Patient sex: M
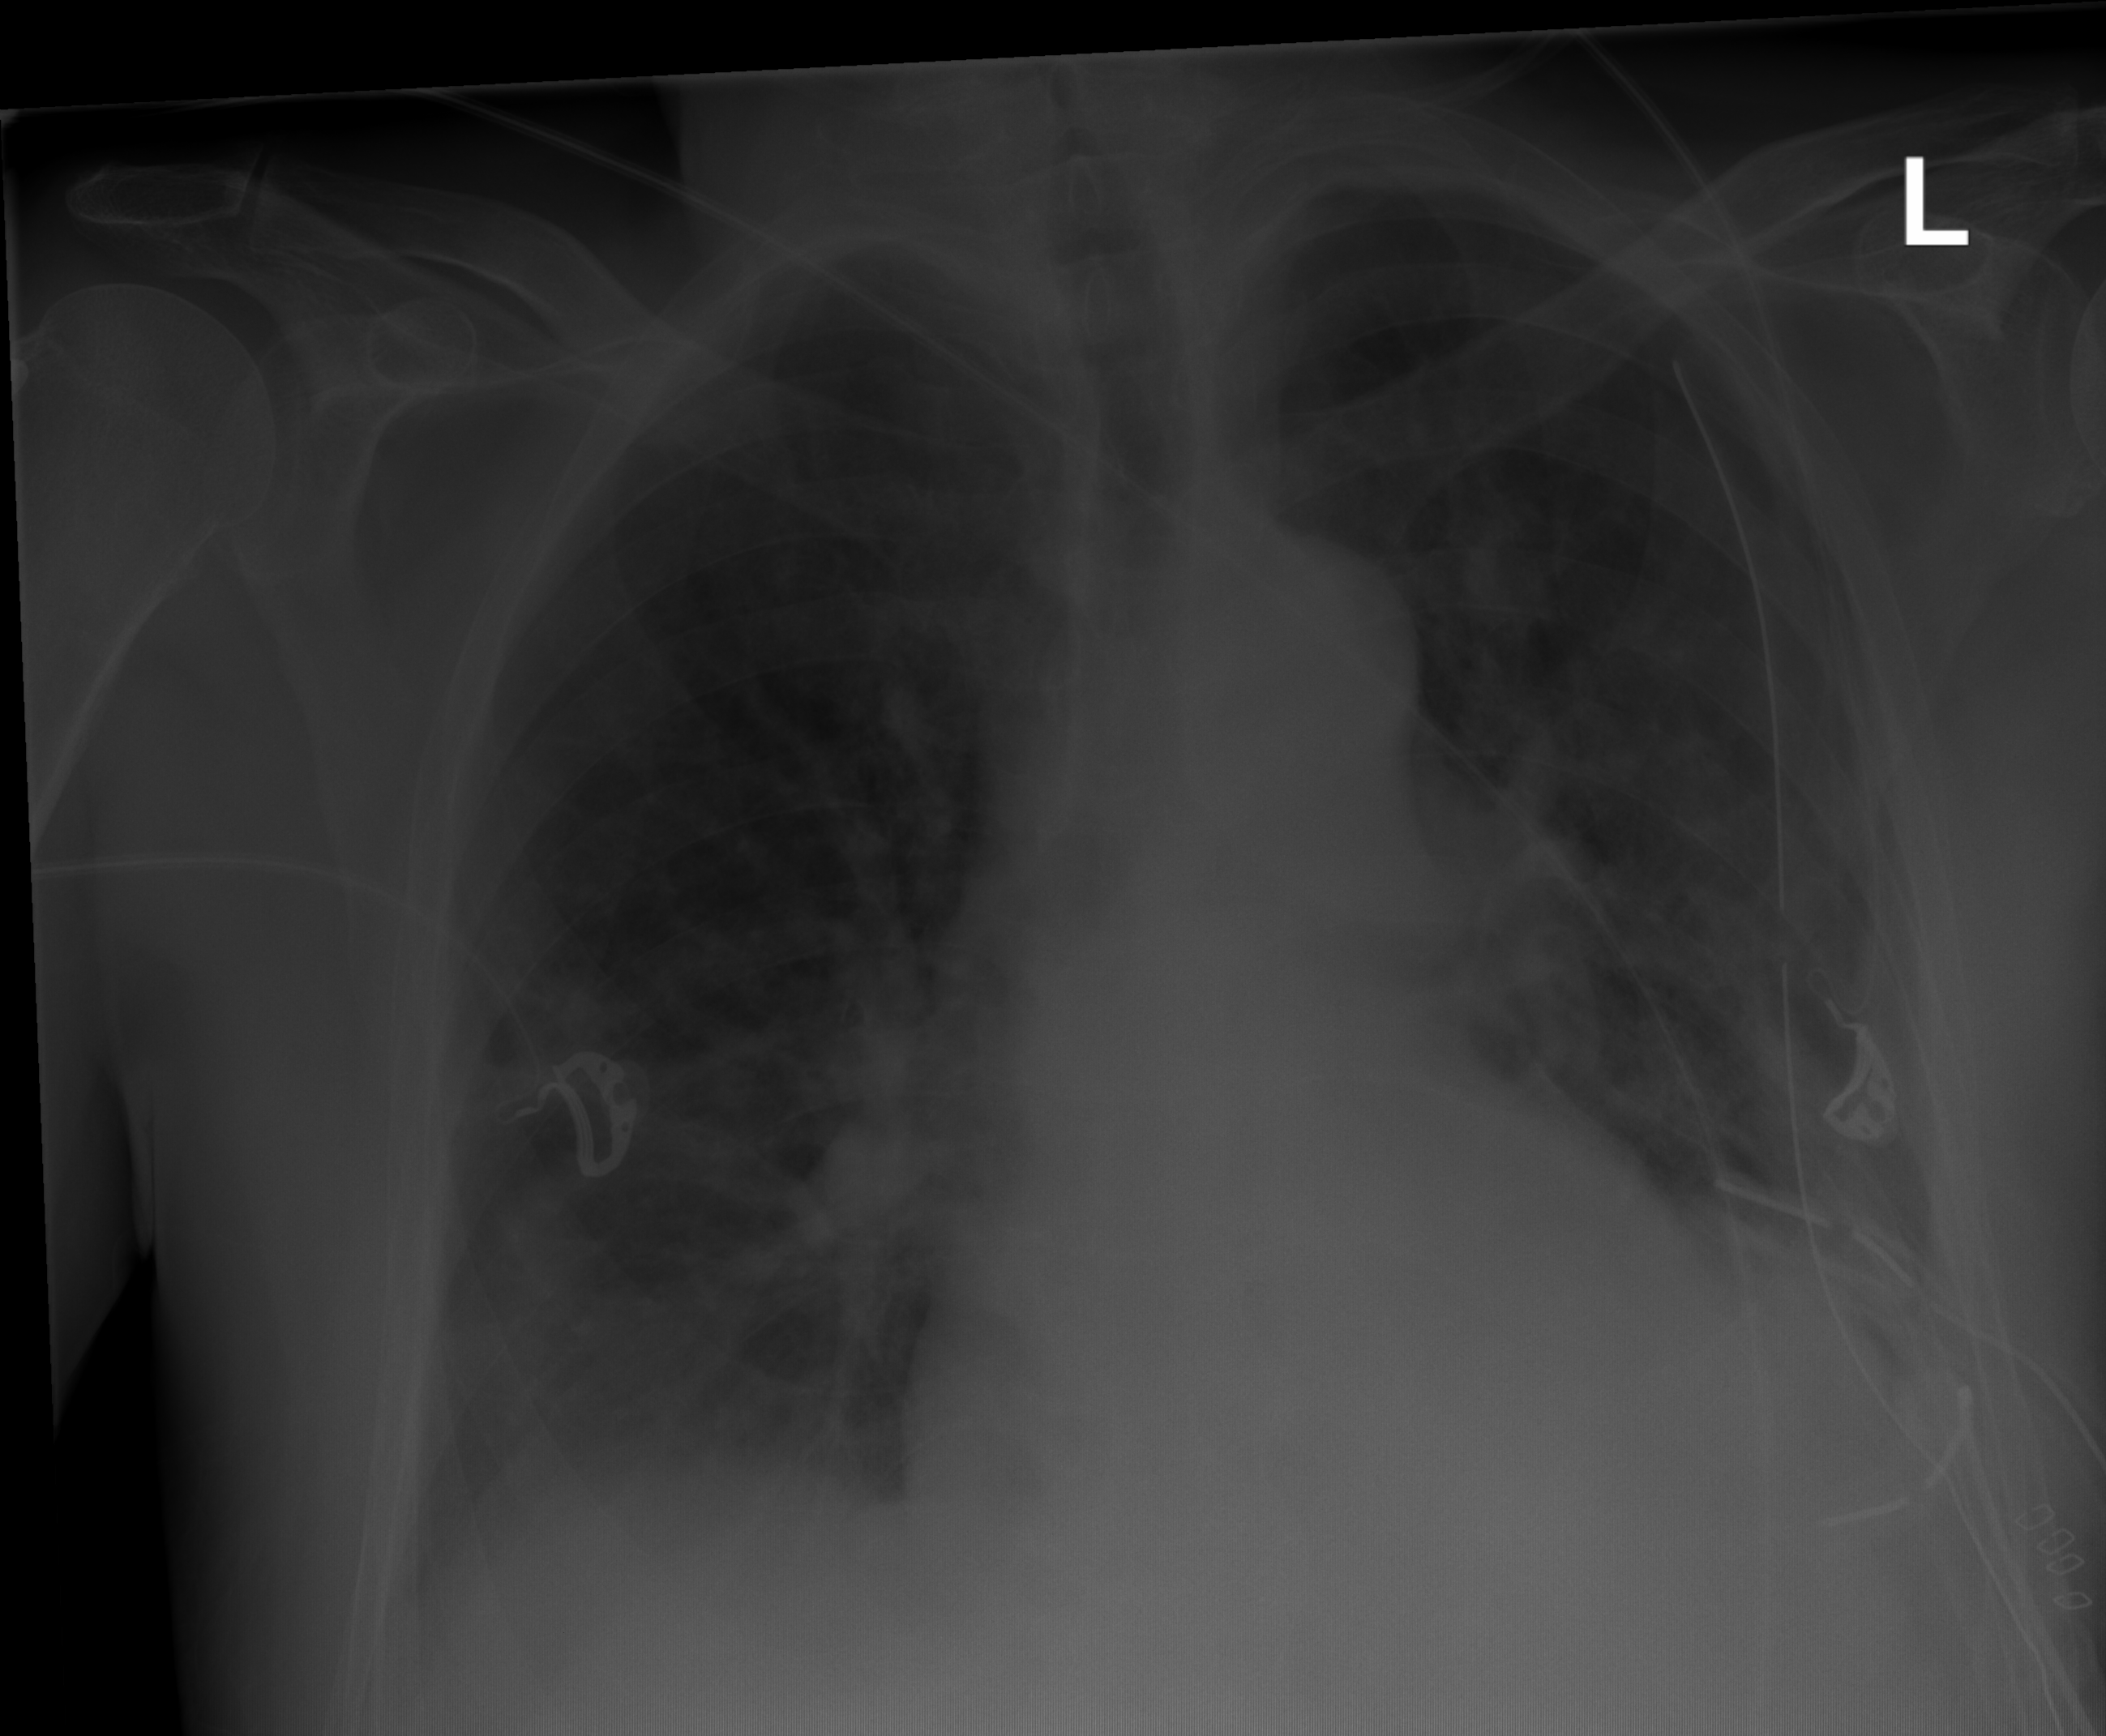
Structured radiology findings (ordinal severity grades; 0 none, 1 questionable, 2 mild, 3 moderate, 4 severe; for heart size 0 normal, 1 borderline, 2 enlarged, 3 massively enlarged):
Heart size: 0
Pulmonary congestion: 0
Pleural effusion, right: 2
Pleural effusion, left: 2
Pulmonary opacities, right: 0
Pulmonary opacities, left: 2
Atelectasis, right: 2
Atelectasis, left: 2